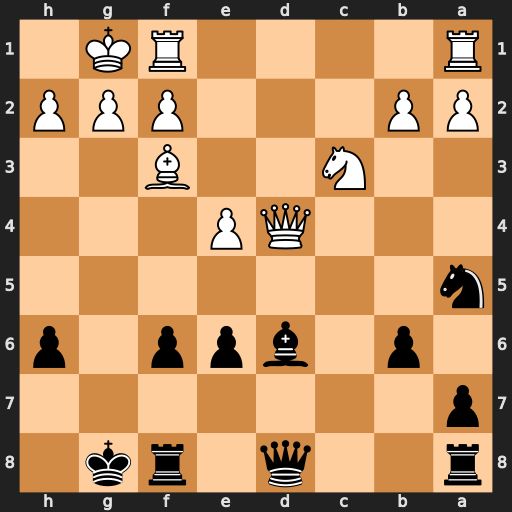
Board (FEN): r2q1rk1/p7/1p1bpp1p/n7/3QP3/2N2B2/PP3PPP/R4RK1
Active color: b
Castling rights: -
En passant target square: -
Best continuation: Bxh2+ Kxh2 Qxd4